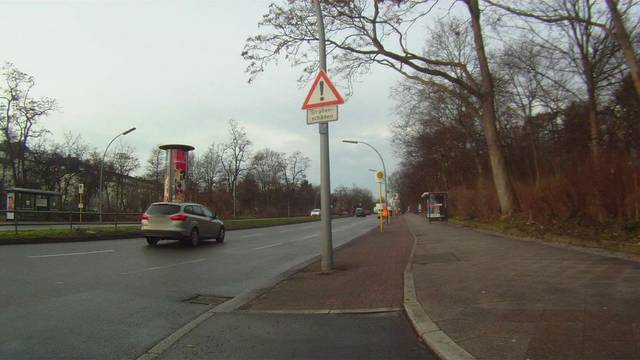
Region: Germany
Coordinates: 52.453, 13.452